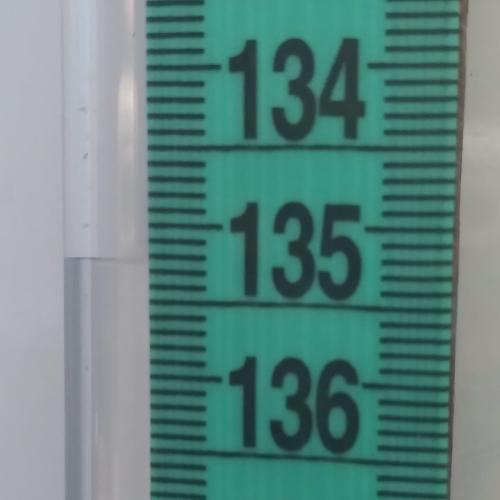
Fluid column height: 135.2 cm